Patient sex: M
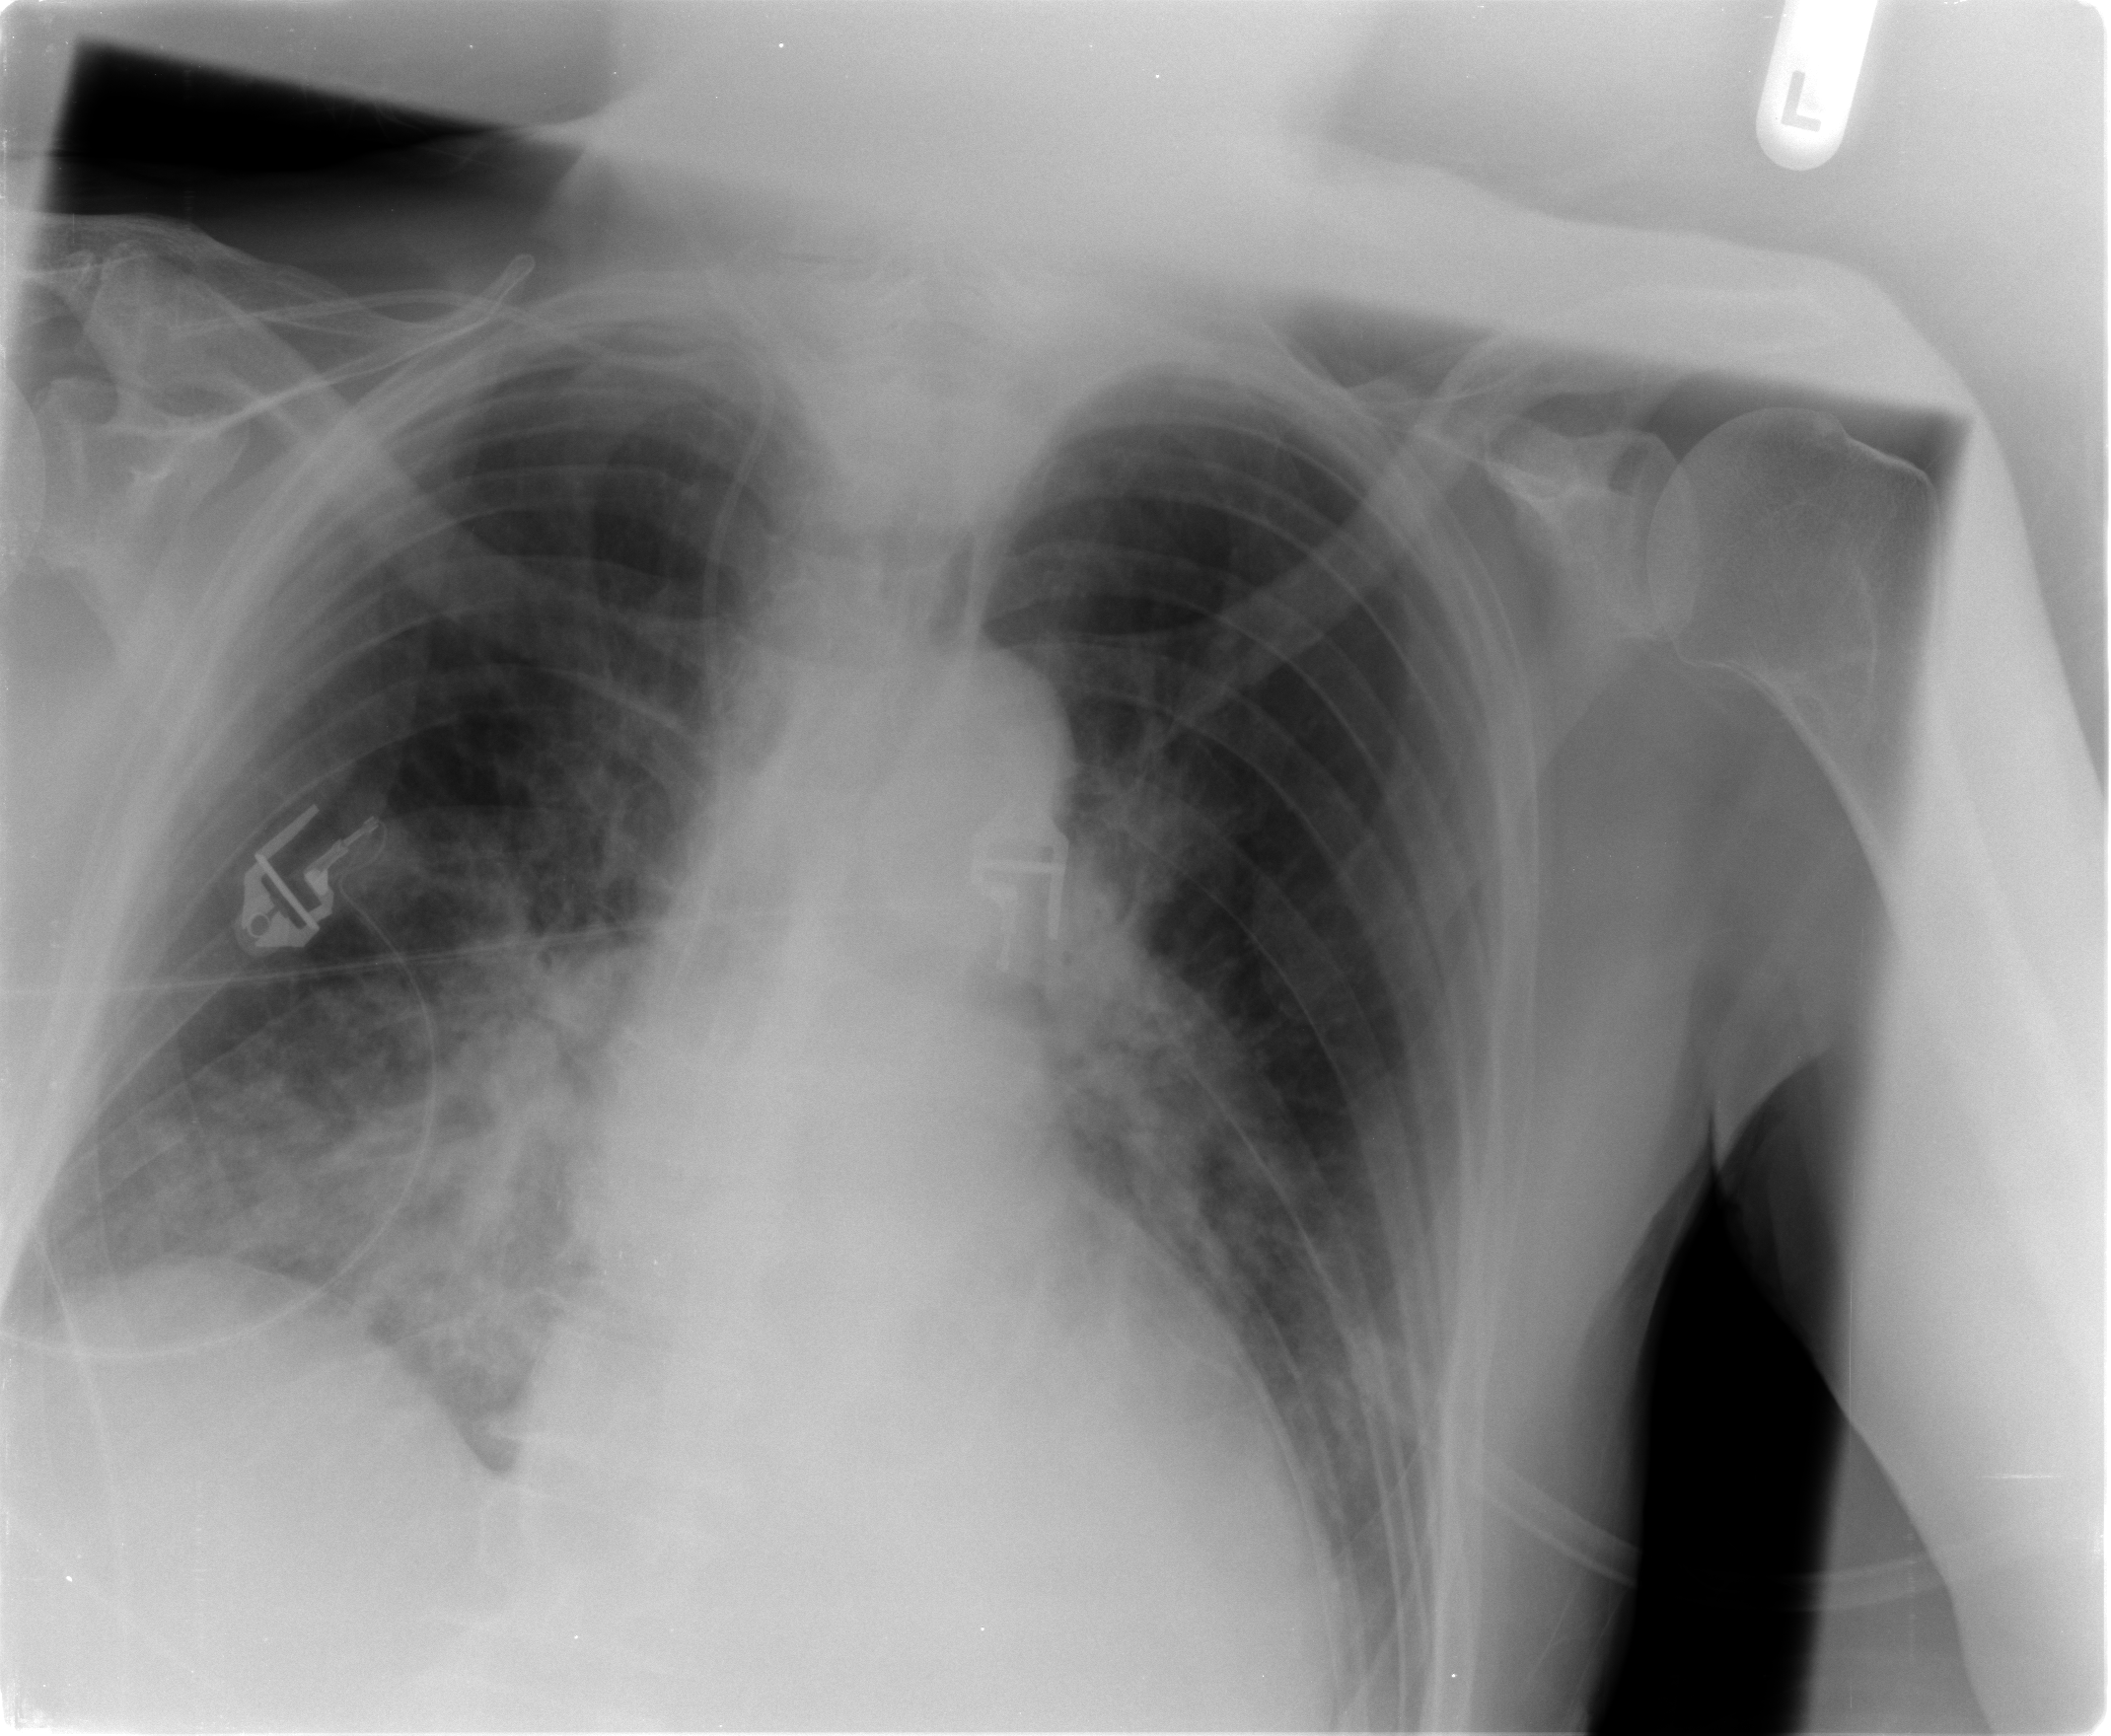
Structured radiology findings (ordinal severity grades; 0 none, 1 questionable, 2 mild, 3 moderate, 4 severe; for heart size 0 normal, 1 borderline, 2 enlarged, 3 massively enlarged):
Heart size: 2
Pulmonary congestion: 2
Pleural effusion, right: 1
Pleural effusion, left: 1
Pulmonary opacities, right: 3
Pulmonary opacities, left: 1
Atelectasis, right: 2
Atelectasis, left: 1